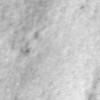
Label: no_change